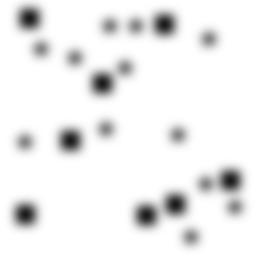
Squares: 8
Triangles: 0
Stars: 12
Total shapes: 20